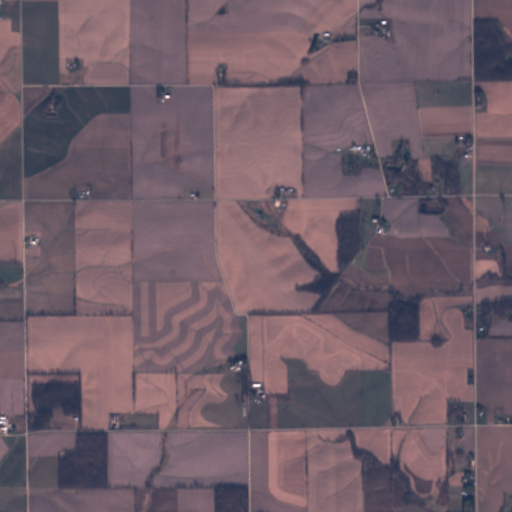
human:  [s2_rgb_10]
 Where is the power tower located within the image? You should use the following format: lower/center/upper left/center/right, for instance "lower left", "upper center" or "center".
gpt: The power tower is located in the lower of the image.
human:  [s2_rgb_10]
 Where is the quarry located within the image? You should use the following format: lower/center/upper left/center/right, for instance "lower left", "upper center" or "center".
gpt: The quarry is located in the center right of the image.
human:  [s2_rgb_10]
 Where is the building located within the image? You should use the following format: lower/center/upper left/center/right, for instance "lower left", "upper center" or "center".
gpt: The building is located in the upper right of the image.
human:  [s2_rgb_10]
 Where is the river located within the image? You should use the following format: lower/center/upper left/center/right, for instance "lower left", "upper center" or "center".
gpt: The river is located in the right of the image.
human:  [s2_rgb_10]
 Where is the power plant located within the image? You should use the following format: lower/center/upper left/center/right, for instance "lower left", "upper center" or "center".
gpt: There is no power plant in the image.